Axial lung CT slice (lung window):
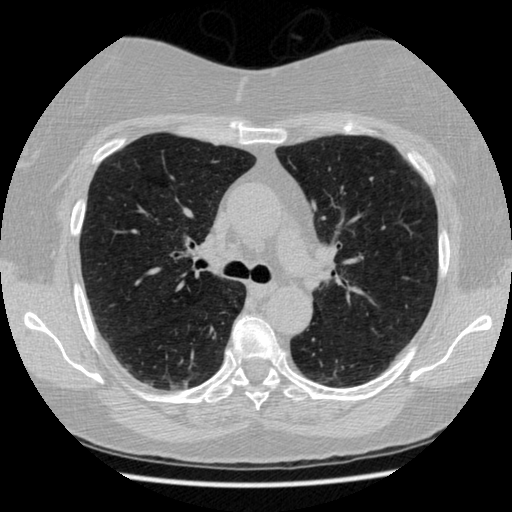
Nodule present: no